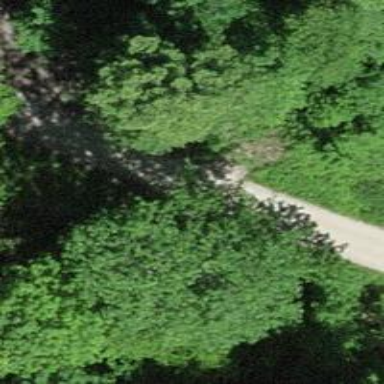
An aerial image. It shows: Unpaved track with grade2 tracktype.